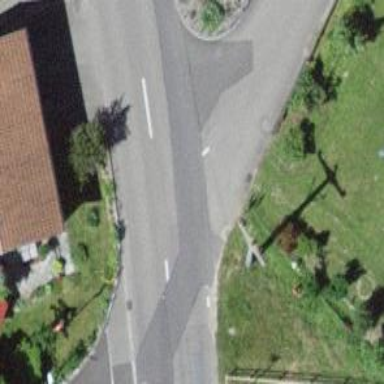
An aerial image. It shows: Public transport stop position.